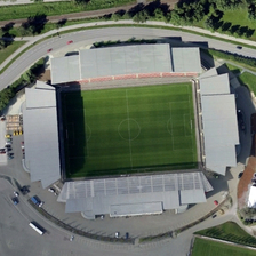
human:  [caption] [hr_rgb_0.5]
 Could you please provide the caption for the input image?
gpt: Two gray streets surround the playground.

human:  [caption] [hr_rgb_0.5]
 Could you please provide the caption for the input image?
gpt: A square playground is surrounded by two gray roads

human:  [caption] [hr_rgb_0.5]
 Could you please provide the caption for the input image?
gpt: A boxing playground is surrounded by two grey streets

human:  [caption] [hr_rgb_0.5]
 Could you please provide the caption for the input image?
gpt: Bobby's playground is surrounded by two gray roads

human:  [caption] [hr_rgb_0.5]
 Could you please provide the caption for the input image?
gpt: An amusement park is surrounded by two grey roads.